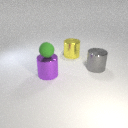
large yellow metal cylinder to the left of large gray metal cylinder